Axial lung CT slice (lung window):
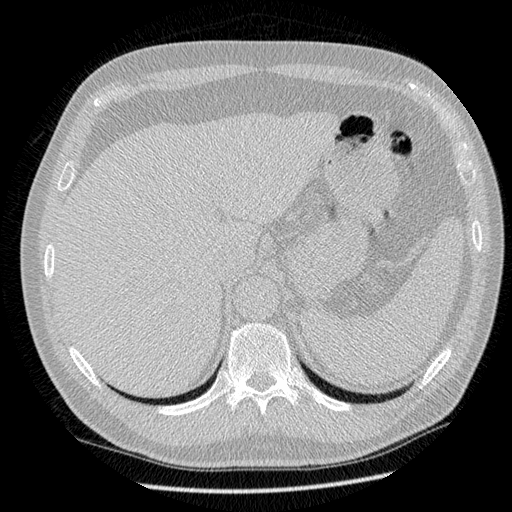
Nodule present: no